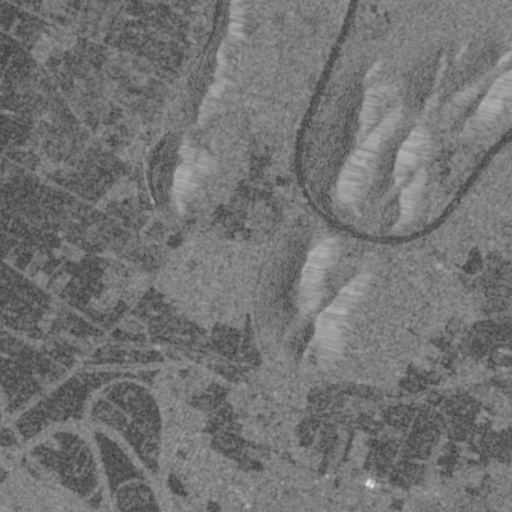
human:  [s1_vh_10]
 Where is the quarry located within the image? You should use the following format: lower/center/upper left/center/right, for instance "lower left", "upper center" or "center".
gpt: The quarry is located in the center right of the image.
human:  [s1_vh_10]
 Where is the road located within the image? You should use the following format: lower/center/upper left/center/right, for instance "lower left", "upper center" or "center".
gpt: There is no road in the image.

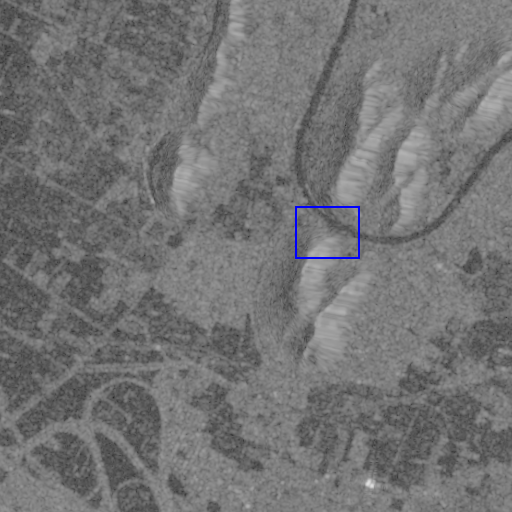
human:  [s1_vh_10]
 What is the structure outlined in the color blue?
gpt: The structure outlined in blue is a quarry.
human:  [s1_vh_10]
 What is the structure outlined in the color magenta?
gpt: There is no magenta outline.